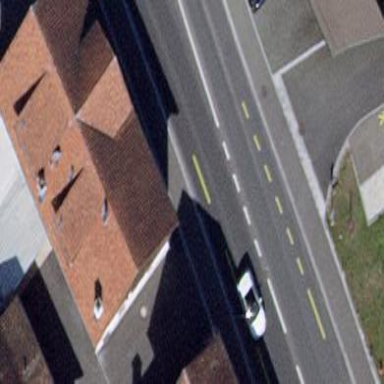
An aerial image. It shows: Restaurant in building.